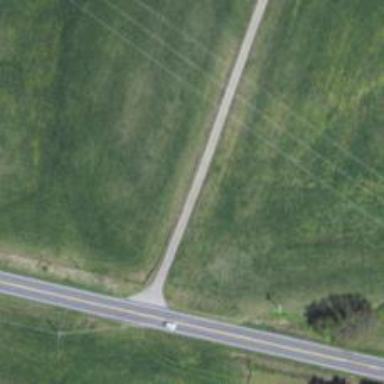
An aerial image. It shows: Driveway leading to service road.